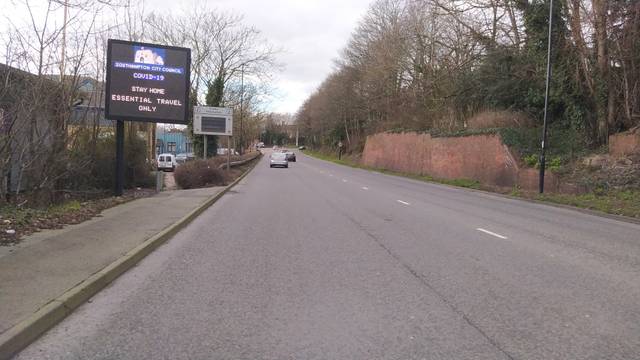
Region: United Kingdom
Coordinates: 50.92, -1.391